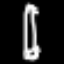
Label: pencil